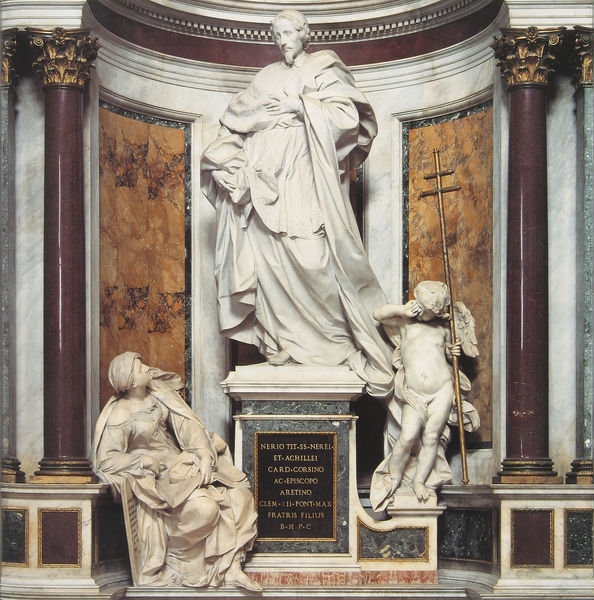
Titel: Monument des Kardinals Neri Corsini (d.Ä.)
Künstler: Giovan Battista Maini
Standort: Rom, S. Giovanni in Laterano (EU - I - Latium)
Schlagwörter: flügel, mann, umhang, gelb, braun, marmor, schwarz, säule, säulen, weiss, rot, bart, falten, sockel, stein, bild, porträt, kirche, geistlicher, gewand, gold, sitzend, stehend, innen, engel, skulptur, statue, schrift, figuren, tafel, inschrift, podest, foto, fotografie, nische, kreuz, text, herrscher, kardinal, spitzbart, statuen, müde, bruder, epitaph, innschrift, statuengruppe, afoto, kardinal corsino, corsino